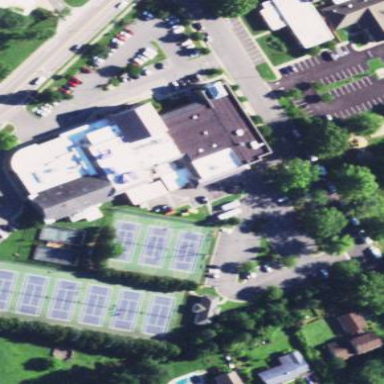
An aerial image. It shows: Building that houses fitness center.